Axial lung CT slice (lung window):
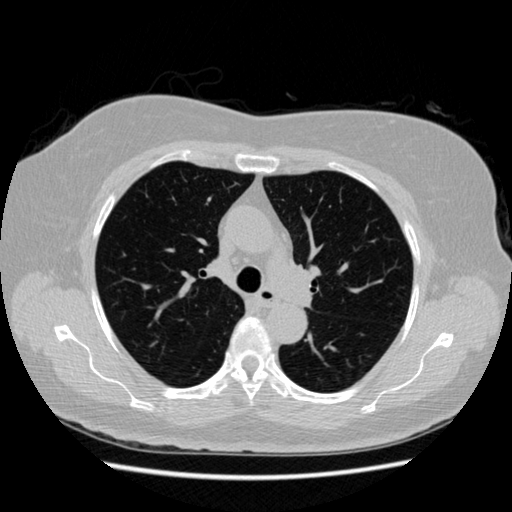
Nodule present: no